Question: Say, in my Google Chrome extension I do this:
'''
console.log(msg);
'''
and the Chrome debugger groups similar messages like so:

Is there any any to turn it off and have messages post just as they are?
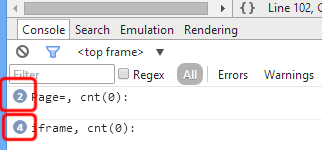
Answer: It only collapses consecutive rows that are identical, I don't see it as much of a problem, but with the settings button in the top right corner of the console you can enable 'Show timestamps' which will put them on different lines:

You can see they only collapse consecutive duplicates with this:
'''
msgs = ['hello', 'world', 'there'];
for (i = 0; i < 20; i++) console.log(msgs[Math.floor((i/3)%3)])
'''
The <URL>' lets you group logs into a timeline.